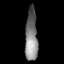
Tissue: prostate
Cell type: T cells
Senescence score: 0.3161
Nuclear area (px): 625
Mean DAPI intensity: 127.981